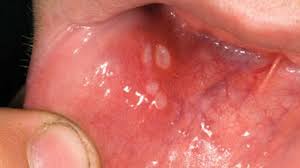
Condition: Mouth Ulcer